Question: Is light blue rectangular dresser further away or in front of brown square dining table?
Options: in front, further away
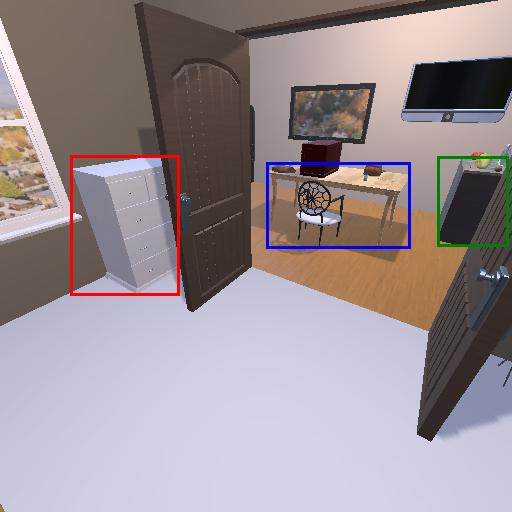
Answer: in front